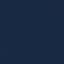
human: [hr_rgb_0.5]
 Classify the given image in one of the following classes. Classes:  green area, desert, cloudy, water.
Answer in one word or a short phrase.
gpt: water